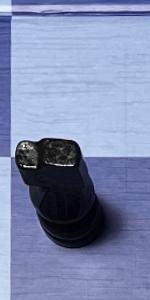
Label: Knight_Black